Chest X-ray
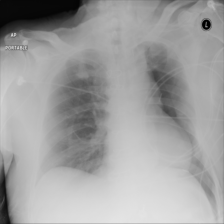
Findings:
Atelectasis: negative
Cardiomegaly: negative
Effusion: negative
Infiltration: negative
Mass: negative
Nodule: negative
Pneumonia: negative
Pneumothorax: negative
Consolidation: negative
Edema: negative
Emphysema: negative
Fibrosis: negative
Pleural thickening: negative
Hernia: negative